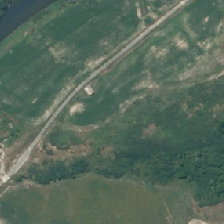
Land cover: low_producing_grassland